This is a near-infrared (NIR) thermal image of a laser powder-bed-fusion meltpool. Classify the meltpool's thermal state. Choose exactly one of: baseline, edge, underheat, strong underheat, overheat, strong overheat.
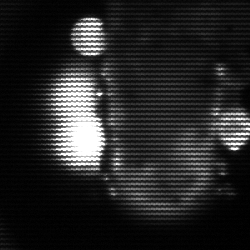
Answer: strong underheat